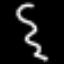
Label: squiggle